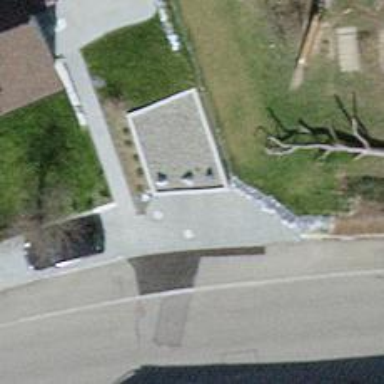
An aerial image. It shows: Parking entrance.